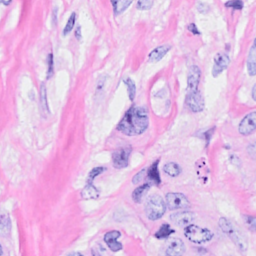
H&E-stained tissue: Breast